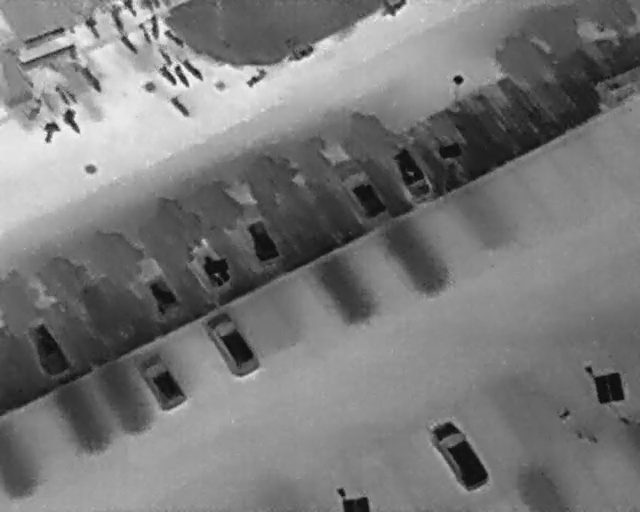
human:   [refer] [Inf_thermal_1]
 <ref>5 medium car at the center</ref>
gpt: <box>[[27, 47, 37, 54, 146], [36, 43, 45, 49, 157], [53, 35, 61, 41, 148], [59, 31, 68, 36, 151], [30, 63, 41, 70, 146]]</box>

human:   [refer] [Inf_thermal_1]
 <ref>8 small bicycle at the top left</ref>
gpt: <box>[[7, 17, 11, 19, 141], [9, 17, 12, 19, 141], [24, 13, 28, 15, 142], [24, 10, 27, 11, 148], [26, 4, 28, 9, 44], [18, 7, 22, 9, 140], [18, 0, 21, 3, 2], [22, 0, 24, 2, 2]]</box>

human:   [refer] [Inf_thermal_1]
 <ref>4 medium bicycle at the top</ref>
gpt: <box>[[38, 13, 41, 16, 48], [44, 8, 49, 11, 65], [59, -1, 62, 4, 2], [27, 12, 32, 14, 136]]</box>